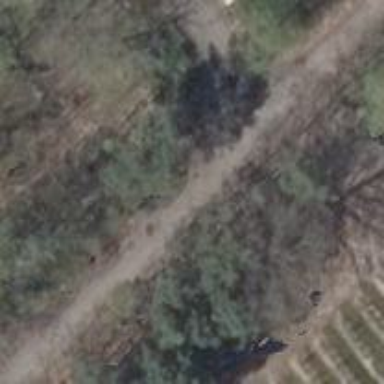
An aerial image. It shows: Gravel residential road.